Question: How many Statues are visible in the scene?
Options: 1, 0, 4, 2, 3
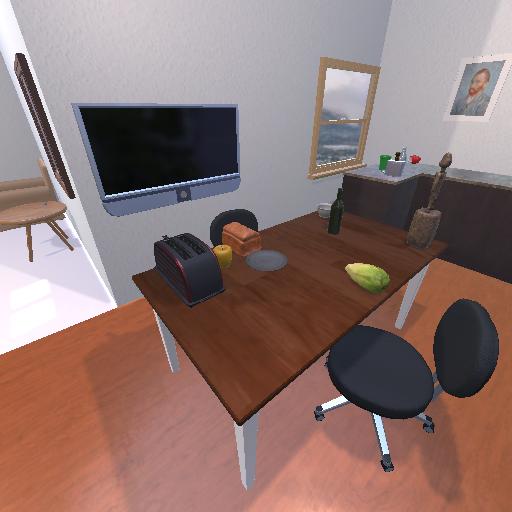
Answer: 1